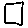
Label: square